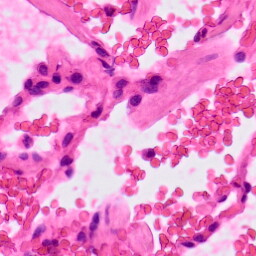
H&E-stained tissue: Lung